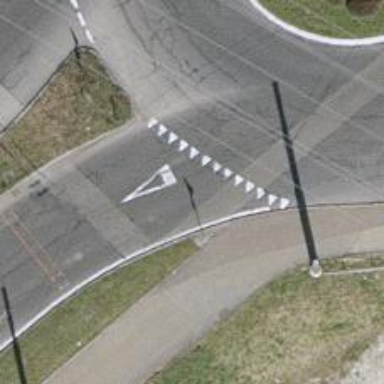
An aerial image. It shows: Road with "give way" sign.